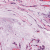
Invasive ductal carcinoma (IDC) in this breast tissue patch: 1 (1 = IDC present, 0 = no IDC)